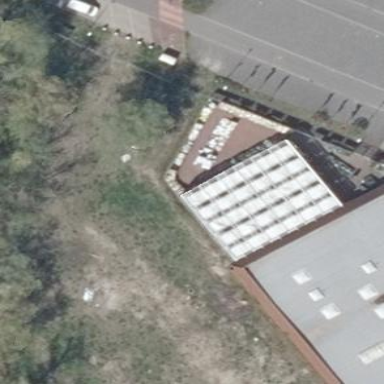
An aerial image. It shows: Greenhouse.